Interaction volume radius: 10 \u00c5
Interaction volume height: 15 \u00c5
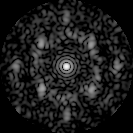
Disorder parameter: 0.6129